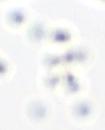
Label: Phaeocystis